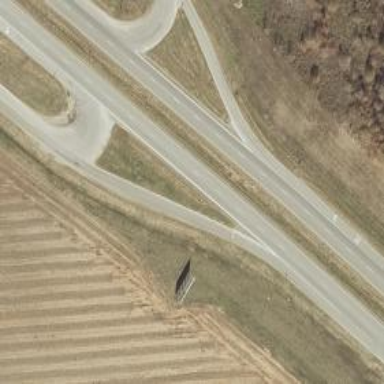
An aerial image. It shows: Asphalt trunk link road passing through cutting structure.